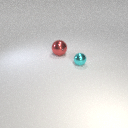
large red metal sphere behind small cyan metal sphere